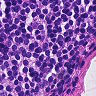
Metastatic tissue present: no